Field crop: maize
Growth stage: 2
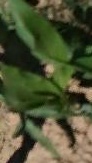
Species: maize